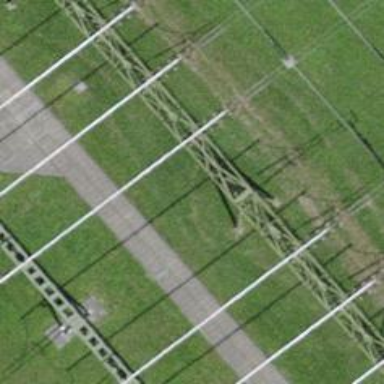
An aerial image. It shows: Insulator used in power systems.